Question: I have these 2 structs and 1 class and I want to convert them into UML class:
'''
struct cat
{
std::string name;
int id;
};
struct dog
{
std::string name;
std::string owner;
int age;
};
class Pet
{
std::vector<cat> cats;
std::vector<dog> dogs;
//some methods
};
'''
i made this:

thank you in advance
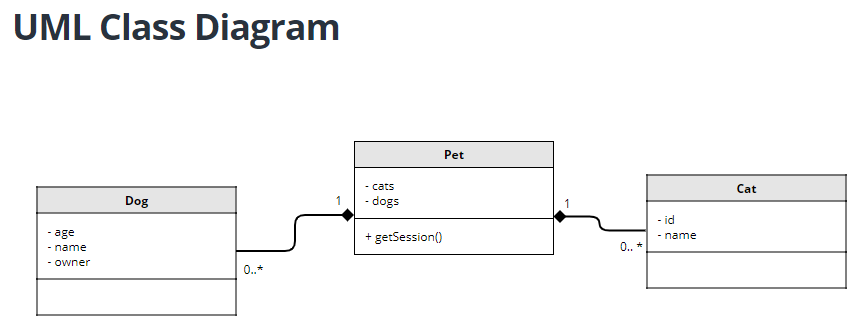
Answer: Some remarks :
- - - -
So, also adding the modifiers I speak about in the comments of your question :
<URL>
(I use rather than to follow the C++ code, but to use is better)